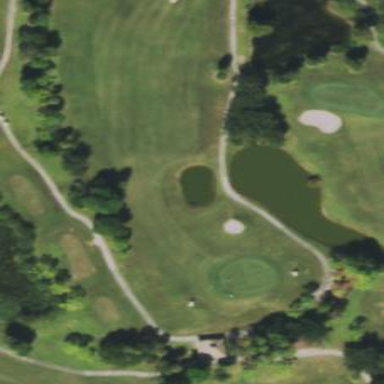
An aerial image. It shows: Scenic view of water hazard on golf course. The natural water feature adds beauty to the landscape.